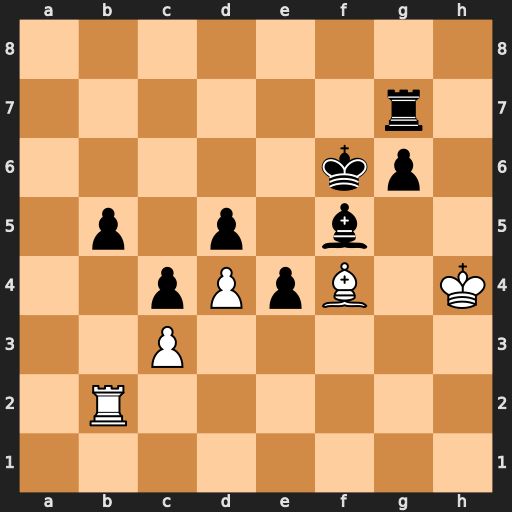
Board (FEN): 8/6r1/5kp1/1p1p1b2/2pPpB1K/2P5/1R6/8
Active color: w
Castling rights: -
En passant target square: -
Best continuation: Be5+ Ke6 Bxg7